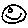
Label: smiley face